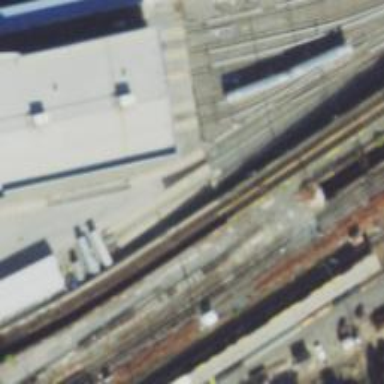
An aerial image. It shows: Railway spur service.